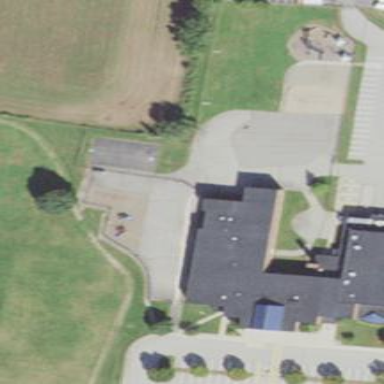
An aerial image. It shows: School.